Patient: sex F, age 34
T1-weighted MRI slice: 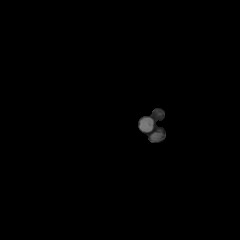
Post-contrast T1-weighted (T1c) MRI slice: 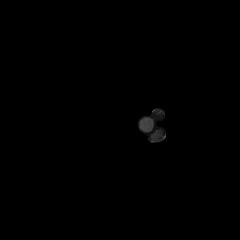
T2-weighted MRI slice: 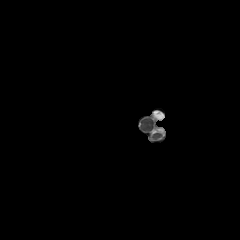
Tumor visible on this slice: no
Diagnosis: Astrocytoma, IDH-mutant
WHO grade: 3